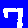
Digit: 7